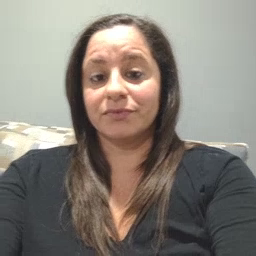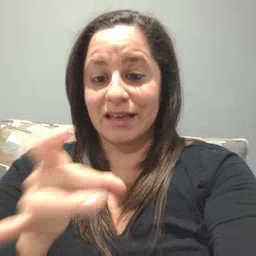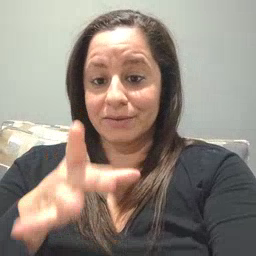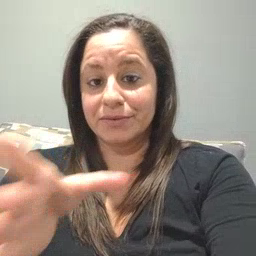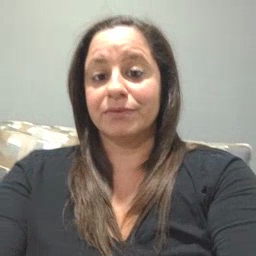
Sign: hate